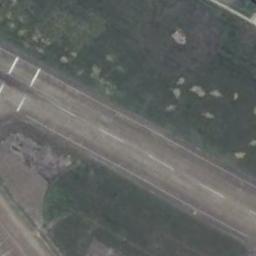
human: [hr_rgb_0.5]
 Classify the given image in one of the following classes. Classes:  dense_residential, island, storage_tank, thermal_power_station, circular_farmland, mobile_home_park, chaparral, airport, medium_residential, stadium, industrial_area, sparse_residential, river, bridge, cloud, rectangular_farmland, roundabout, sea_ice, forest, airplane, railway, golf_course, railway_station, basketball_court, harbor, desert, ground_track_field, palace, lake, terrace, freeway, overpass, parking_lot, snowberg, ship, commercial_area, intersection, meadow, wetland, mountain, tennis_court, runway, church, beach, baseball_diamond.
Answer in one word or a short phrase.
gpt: runway